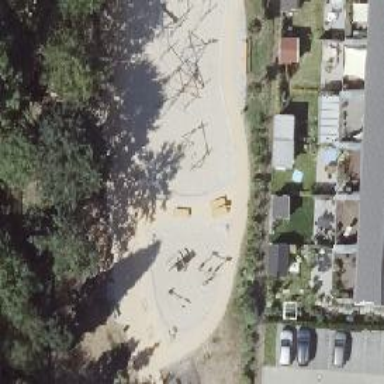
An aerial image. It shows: Playground with swings.